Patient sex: F
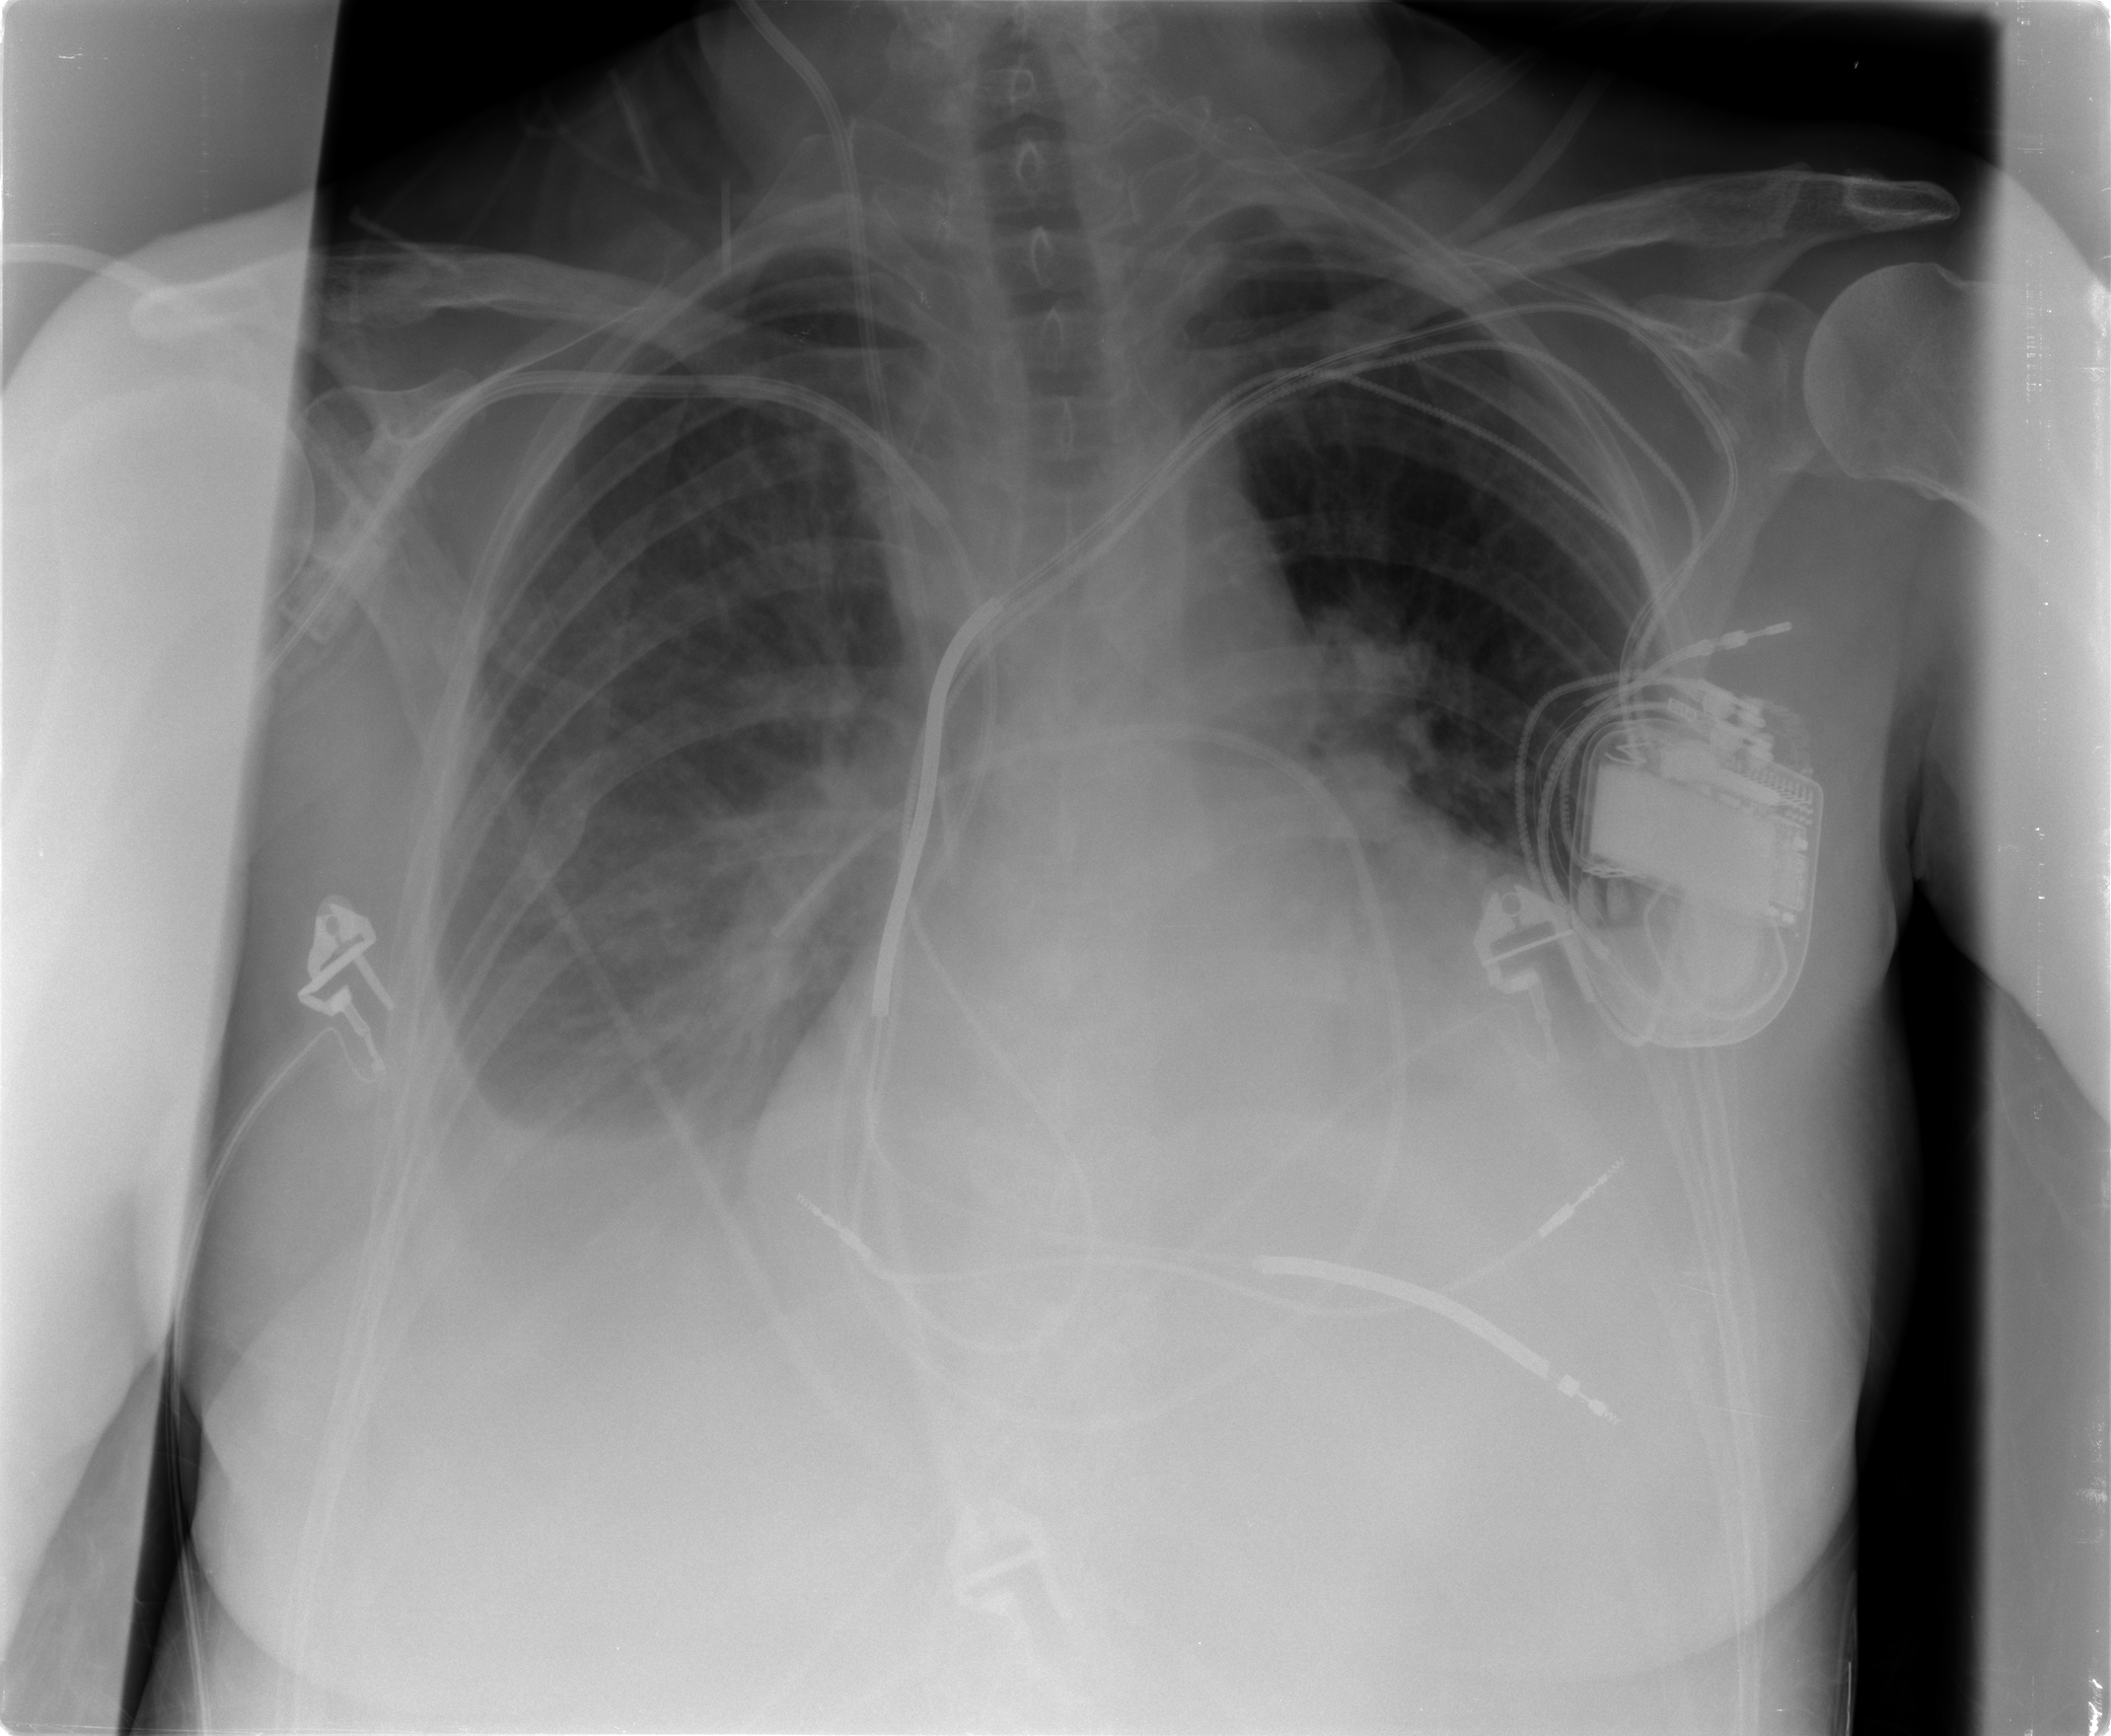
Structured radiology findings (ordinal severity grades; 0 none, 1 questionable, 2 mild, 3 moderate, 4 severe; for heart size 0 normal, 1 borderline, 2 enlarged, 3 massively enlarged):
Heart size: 2
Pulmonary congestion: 2
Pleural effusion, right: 2
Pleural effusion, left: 2
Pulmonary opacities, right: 0
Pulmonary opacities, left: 0
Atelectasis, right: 2
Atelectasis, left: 2